Field crop: maize
Growth stage: 1
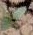
Species: datura